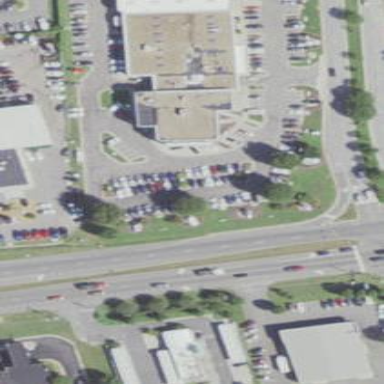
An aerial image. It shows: Building housing car repair shop.